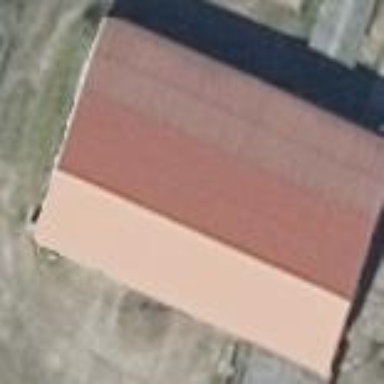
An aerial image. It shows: Red flat-roofed building.